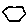
Label: hexagon